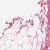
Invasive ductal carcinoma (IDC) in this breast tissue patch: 0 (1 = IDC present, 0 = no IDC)